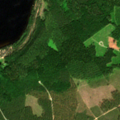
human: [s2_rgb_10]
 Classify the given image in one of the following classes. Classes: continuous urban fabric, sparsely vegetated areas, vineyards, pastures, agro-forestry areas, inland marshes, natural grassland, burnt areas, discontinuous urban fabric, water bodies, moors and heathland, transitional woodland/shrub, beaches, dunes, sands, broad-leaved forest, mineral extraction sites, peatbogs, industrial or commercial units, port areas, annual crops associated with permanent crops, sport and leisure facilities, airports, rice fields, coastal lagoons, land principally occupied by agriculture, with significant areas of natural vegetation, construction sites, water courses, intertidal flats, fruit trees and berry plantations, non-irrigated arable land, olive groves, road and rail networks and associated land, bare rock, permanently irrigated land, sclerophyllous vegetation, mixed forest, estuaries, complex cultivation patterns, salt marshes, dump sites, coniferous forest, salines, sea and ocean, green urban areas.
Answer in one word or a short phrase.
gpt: coniferous forest, mixed forest, transitional woodland/shrub, water bodies